Interaction volume radius: 5 \u00c5
Interaction volume height: 25 \u00c5
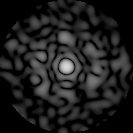
Disorder parameter: 0.7767